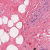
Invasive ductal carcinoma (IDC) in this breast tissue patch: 0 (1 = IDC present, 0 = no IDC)